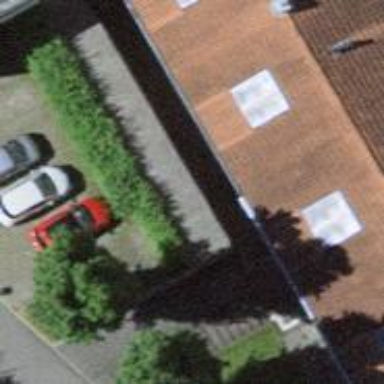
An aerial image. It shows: Car-sharing service available at this location.